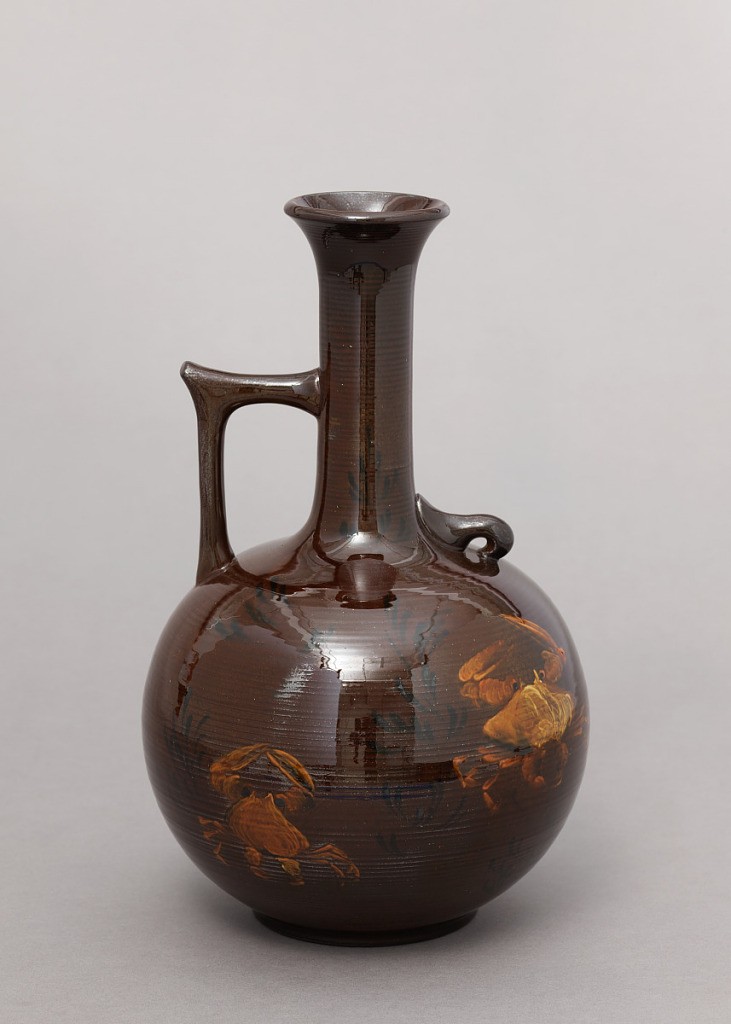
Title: Pitcher
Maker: Rookwood Pottery, American, 1880 - 1967
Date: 1884
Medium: earthenware
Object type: pitcher
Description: Red earthenware, thrown. The bulbous body tapers into a long cylindrical neck with a flaring lip. Throughout the form, prominent concentric ridges indicate the vessel is wheel-thrown. Squared handle applied at the shoulder on one side and small curved hook on the other.  Body decorated with three large crabs in yellow and white underglaze slip, with stylized plant life in dark brown slip. Exterior: slip underglaze, yellow glaze over red earthenware, known as Mahogany ware; aventurine effects in glaze.